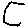
Label: hexagon